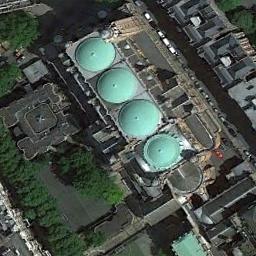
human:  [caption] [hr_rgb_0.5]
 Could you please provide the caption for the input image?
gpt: The church with four blue circular roof is between some gray buildings and trees .

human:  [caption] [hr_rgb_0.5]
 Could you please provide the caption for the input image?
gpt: The church with a tower and the rest of the church has five green circular roofs .

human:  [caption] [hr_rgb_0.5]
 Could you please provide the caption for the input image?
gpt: This is a church with four connected spheres .

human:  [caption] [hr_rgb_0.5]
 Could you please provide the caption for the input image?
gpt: A black-roofed church with a turquoise blue tower on the roof, Surrounded by many buildings and roads and trees with many cars .

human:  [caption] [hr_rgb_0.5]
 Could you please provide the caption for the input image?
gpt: There are many cars on the road near the church .